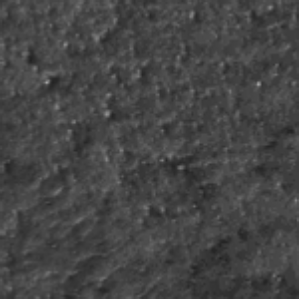
Label: frost